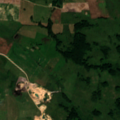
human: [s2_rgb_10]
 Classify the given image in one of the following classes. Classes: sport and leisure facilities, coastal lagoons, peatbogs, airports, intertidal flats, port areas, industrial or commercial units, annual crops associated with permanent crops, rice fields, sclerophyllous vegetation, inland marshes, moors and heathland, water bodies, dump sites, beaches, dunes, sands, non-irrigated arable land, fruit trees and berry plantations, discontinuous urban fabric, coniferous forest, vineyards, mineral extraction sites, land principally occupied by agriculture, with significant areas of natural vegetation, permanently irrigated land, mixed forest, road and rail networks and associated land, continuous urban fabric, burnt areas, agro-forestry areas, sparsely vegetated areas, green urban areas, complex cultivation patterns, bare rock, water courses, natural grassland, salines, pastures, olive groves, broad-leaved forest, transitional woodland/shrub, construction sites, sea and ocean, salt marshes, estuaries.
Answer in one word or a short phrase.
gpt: non-irrigated arable land, pastures, complex cultivation patterns, land principally occupied by agriculture, with significant areas of natural vegetation, broad-leaved forest